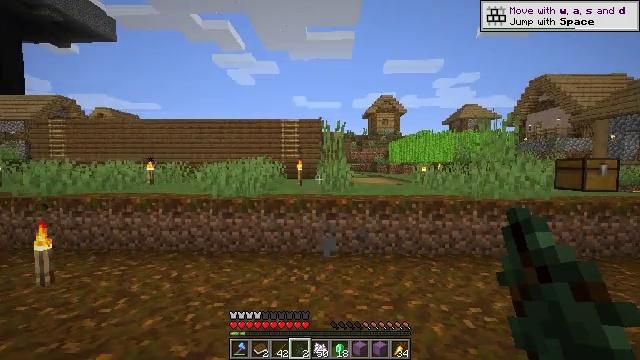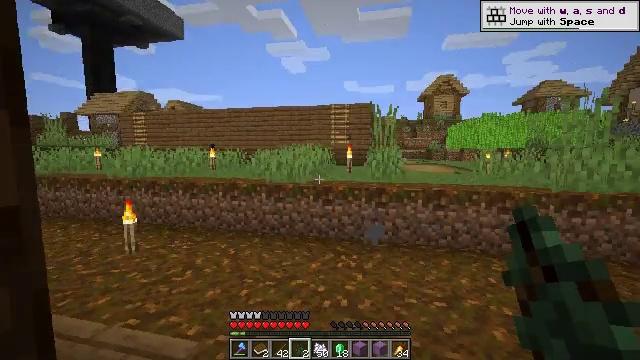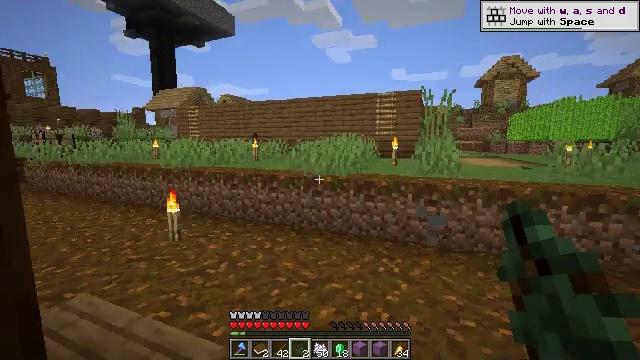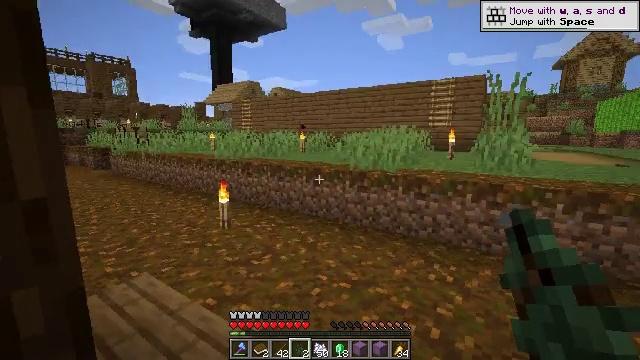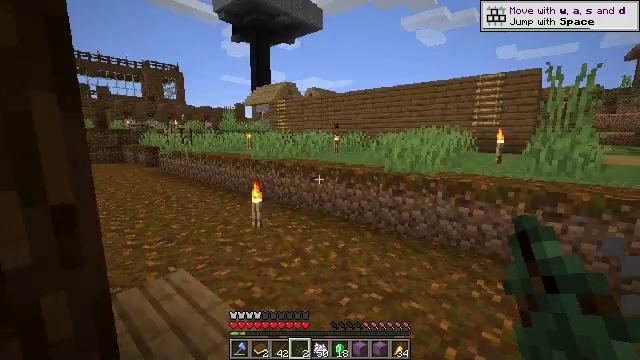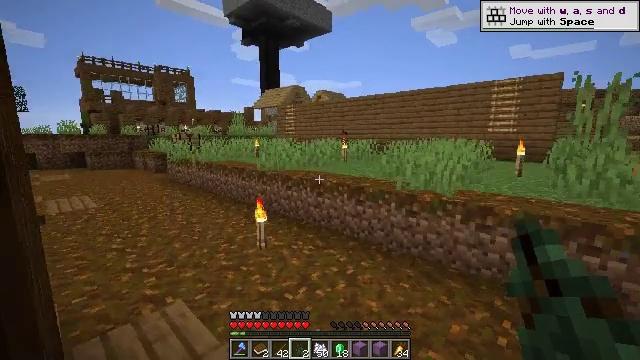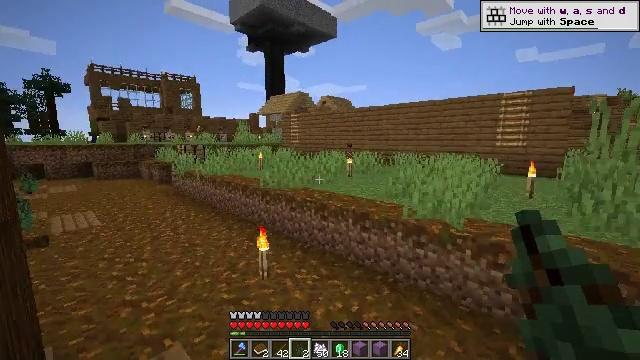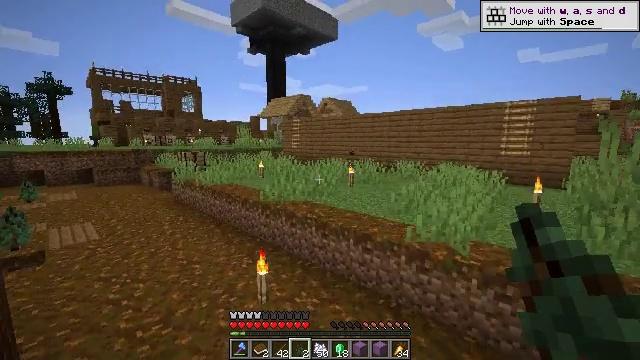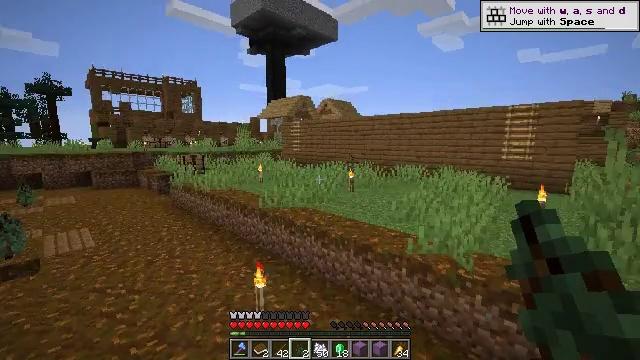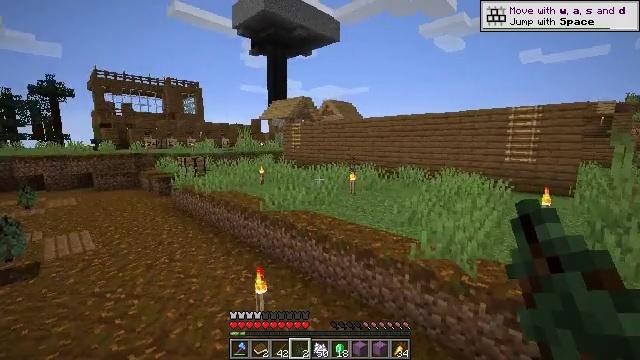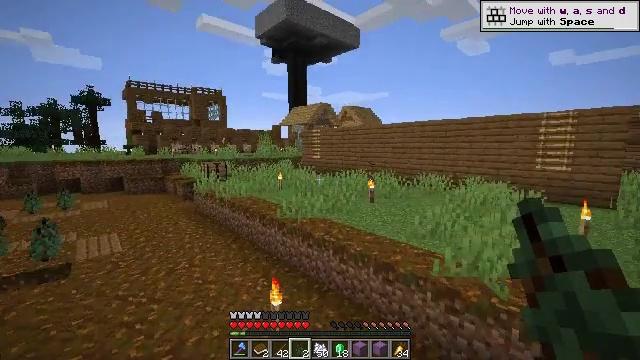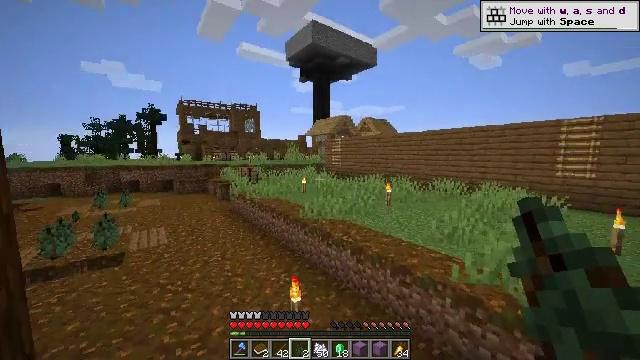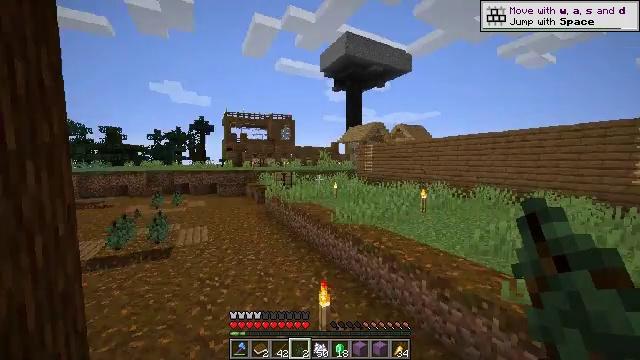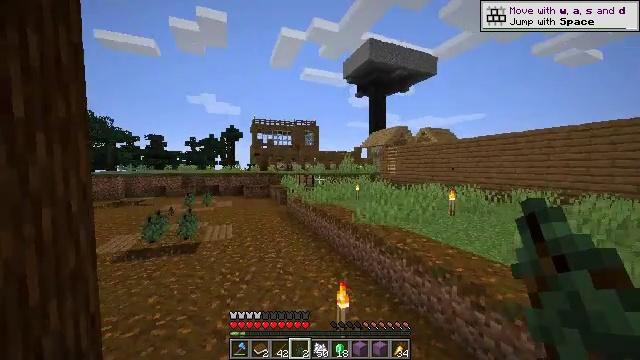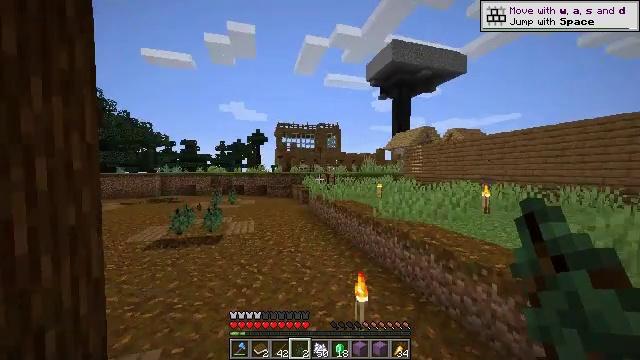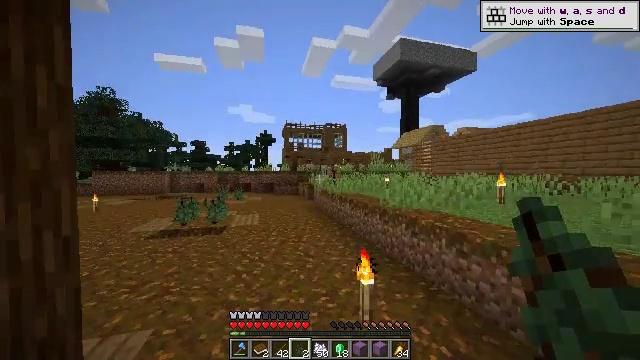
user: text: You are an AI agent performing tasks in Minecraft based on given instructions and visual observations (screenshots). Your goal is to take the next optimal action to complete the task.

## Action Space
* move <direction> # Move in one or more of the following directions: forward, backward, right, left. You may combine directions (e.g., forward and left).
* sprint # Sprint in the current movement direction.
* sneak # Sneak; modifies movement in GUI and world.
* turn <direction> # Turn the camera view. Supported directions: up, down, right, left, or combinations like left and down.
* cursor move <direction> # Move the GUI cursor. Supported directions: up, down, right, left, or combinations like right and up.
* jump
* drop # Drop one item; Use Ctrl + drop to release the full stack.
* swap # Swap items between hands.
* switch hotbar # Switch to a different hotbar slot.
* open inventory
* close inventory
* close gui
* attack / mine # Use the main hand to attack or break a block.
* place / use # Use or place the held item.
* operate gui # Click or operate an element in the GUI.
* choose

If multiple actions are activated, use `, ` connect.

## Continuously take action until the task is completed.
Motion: motion action
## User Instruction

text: Transform spruce logs into planks in your crafting grid.
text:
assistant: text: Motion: move forward, turn left and down
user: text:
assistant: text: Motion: move forward, turn left and down
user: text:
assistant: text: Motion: move forward, turn left and down
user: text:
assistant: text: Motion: move forward, turn left
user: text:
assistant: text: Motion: move forward, turn left, jump
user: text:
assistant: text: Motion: move forward, turn left, jump
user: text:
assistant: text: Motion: move forward, jump
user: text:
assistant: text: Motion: move forward
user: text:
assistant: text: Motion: move forward, sprint
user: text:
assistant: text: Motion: move forward, sprint, turn left and up
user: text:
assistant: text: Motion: move forward, sprint, turn left and up
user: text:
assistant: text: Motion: move forward, sprint, turn left and up
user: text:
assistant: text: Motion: move forward, sprint, turn left and up
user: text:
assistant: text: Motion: move forward, sprint, turn left and up
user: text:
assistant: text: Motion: move forward, sprint, turn left
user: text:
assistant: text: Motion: move forward, sprint, jump
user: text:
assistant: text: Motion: move forward, sprint, jump
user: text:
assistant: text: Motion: move forward, sprint, turn up, jump
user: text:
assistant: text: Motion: move forward, sprint, turn right and up, jump
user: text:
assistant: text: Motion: move forward, sprint, jump
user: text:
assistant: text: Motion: move forward, sprint, jump
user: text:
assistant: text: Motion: move forward, sprint, jump
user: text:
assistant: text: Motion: move forward, sprint, jump
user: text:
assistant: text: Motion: move forward, sprint, turn left, jump
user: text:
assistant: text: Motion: move forward, sprint, jump
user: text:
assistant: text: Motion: move forward, sprint, jump
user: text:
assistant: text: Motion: move forward, sprint, jump
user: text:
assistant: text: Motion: move forward, sprint, turn right, jump
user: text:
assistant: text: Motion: move forward, sprint, turn right, jump
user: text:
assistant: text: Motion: move forward, sprint, turn right, jump